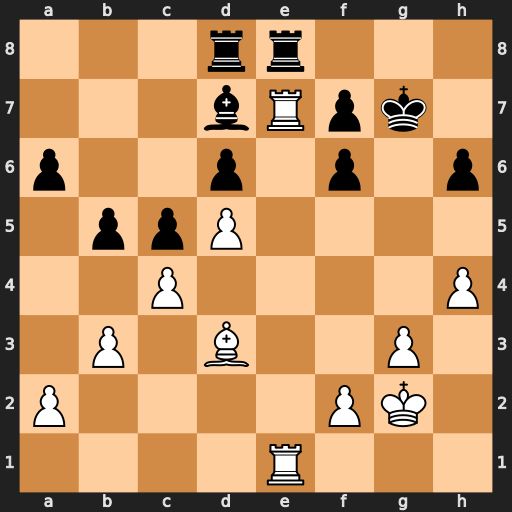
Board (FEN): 3rr3/3bRpk1/p2p1p1p/1ppP4/2P4P/1P1B2P1/P4PK1/4R3
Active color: w
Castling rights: -
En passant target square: -
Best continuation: Rxd7 Rxe1 Rxd8